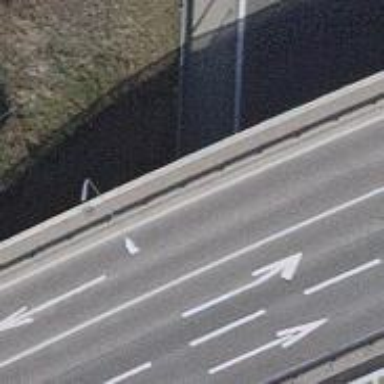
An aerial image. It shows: Bridge with guard rail.